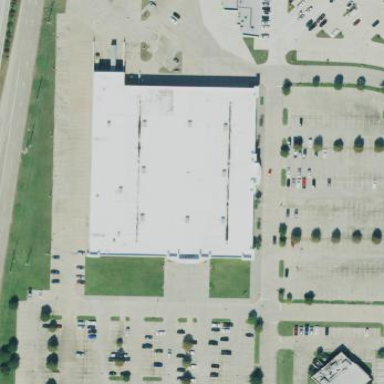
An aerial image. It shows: Department store building.